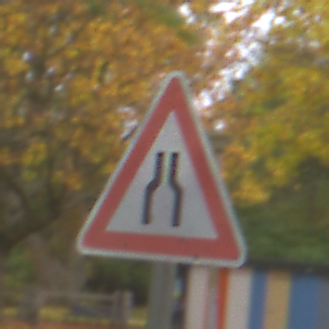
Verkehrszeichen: VerengteFahrbahn
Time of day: Midday
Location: Outdoor (Nature)
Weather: Overcast
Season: Autumn
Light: Natural